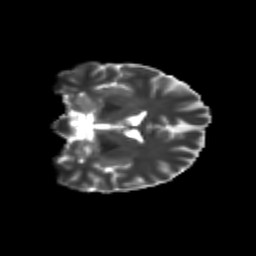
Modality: T2w
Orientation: coronal
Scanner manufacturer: siemens
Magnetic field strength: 3 T
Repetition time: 9.2 s
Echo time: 0.084 s